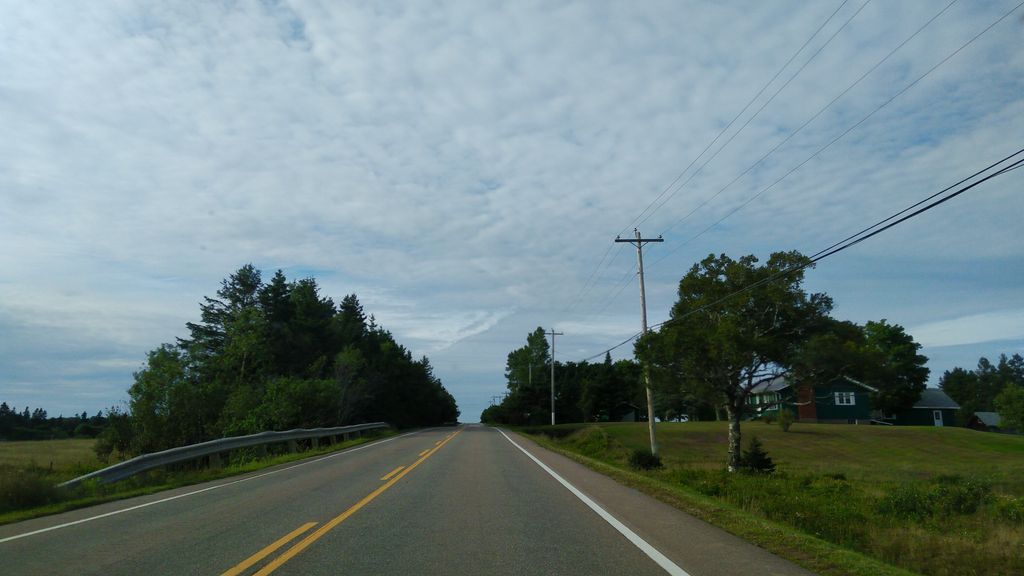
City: charlottetown